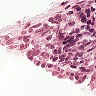
Metastatic tissue present: no